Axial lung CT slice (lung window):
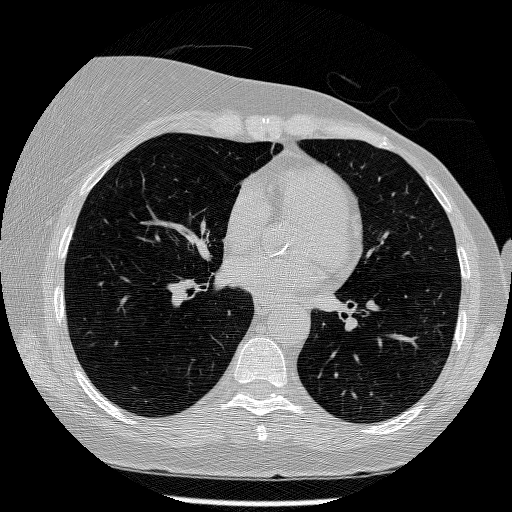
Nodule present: no